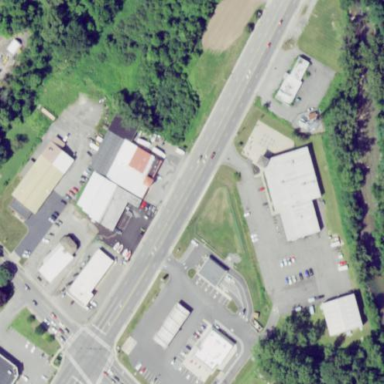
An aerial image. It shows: Shop specializing in motorcycles.